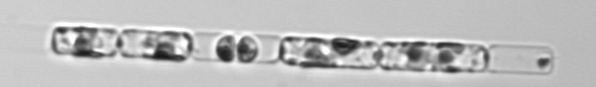
Label: Guinardia_delicatula_TAG_internal_parasite